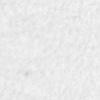
Label: no_change